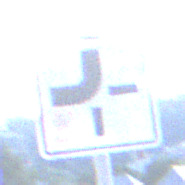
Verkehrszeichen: VerlaufVorfahrtsstrasse2
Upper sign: VorfahrtGewaehren
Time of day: SunriseSunset
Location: Outdoor (Suburban)
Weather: PartlyCloudy
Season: NotSpecified
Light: Natural